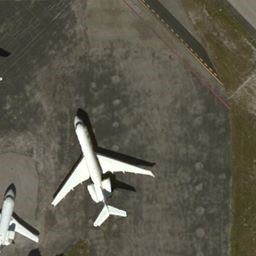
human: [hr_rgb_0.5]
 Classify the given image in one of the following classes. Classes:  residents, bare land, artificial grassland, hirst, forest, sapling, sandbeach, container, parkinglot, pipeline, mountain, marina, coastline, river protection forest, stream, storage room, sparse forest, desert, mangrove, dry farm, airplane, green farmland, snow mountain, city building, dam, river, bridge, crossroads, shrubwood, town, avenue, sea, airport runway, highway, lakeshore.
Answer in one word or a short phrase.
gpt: airplane